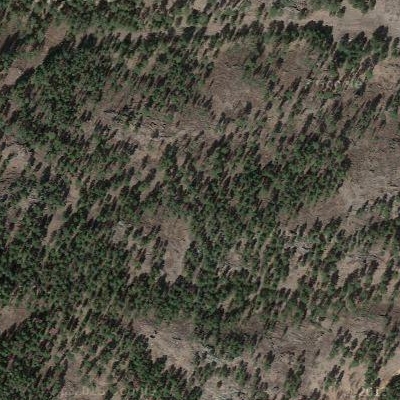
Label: eForest